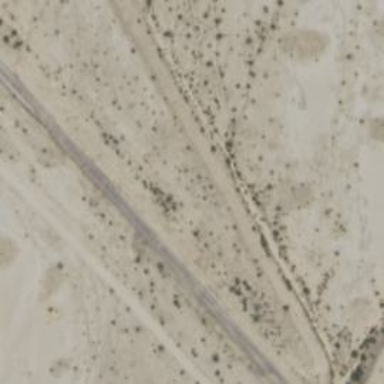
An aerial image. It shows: Abandoned railway.